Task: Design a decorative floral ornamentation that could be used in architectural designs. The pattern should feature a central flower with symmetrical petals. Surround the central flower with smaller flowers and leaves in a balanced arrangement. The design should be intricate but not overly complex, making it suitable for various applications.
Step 1005:
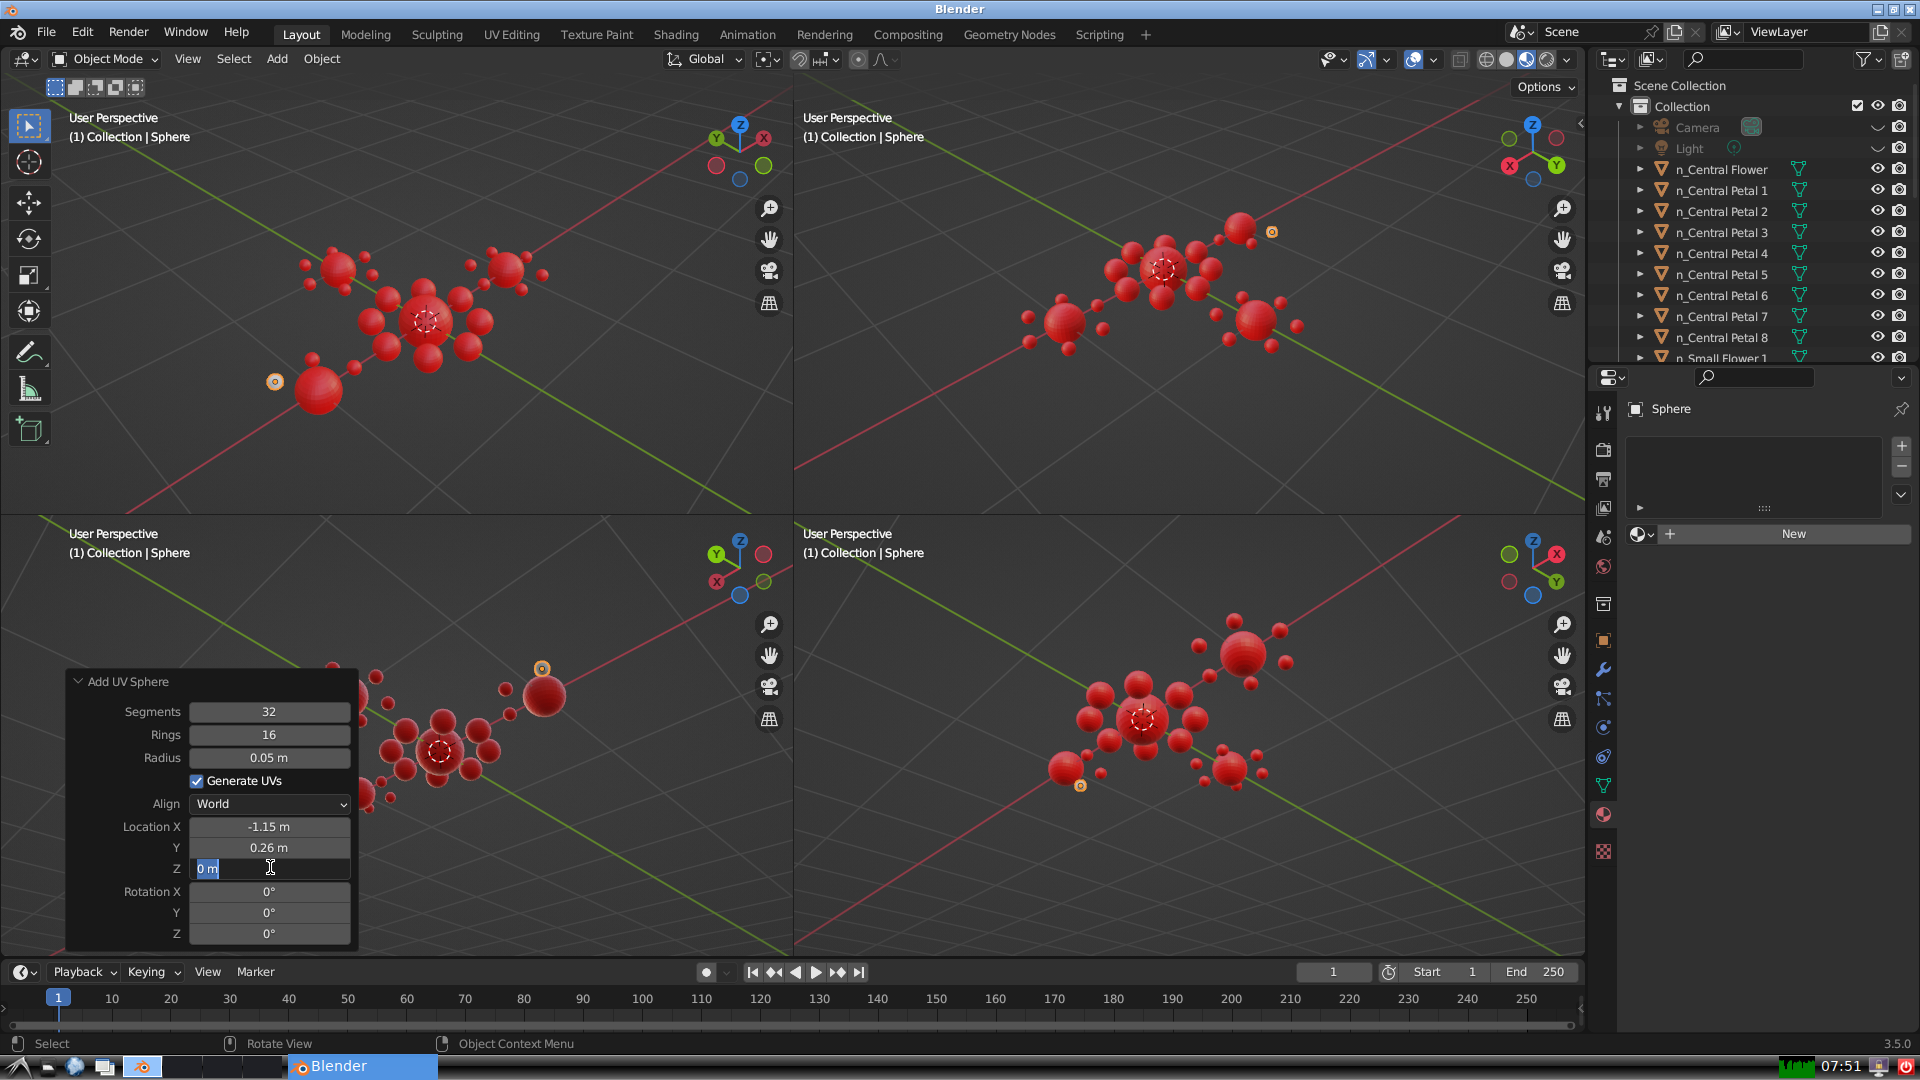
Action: input_text: 0.0